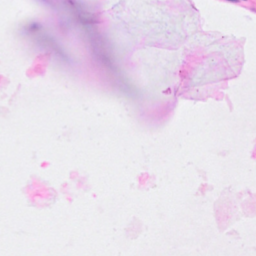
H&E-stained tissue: Breast